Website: crate-barrel
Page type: billing-address
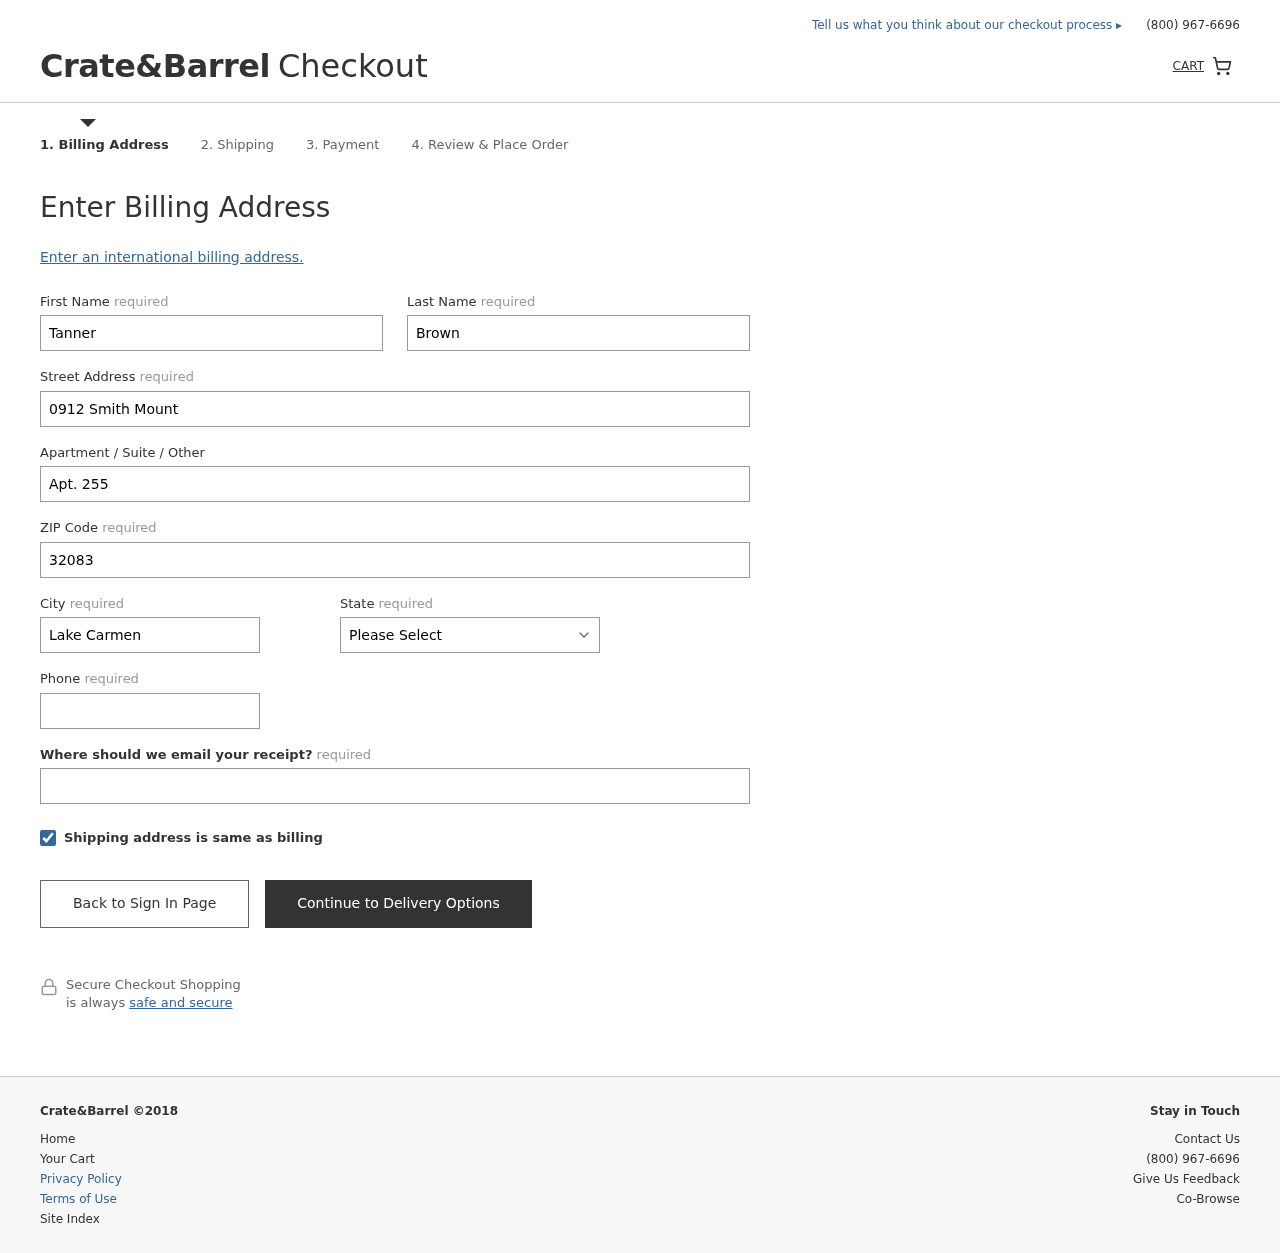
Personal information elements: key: PII_STATE
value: South Dakota
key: PII_FIRSTNAME
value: Tanner
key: PII_LASTNAME
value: Brown
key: PII_STREET
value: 0912 Smith Mount
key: PII_STREET2
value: Apt. 255
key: PII_POSTCODE
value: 32083
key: PII_CITY
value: Lake Carmen
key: PII_PHONE
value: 4444324076
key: PII_EMAIL
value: tbrown@gmail.com